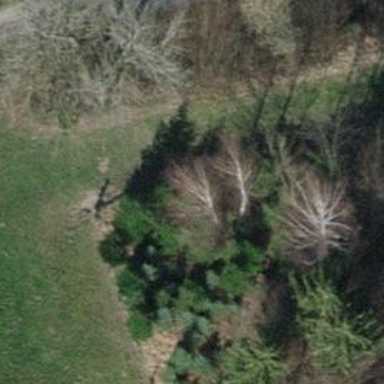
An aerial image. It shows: Beautiful tree in nature.